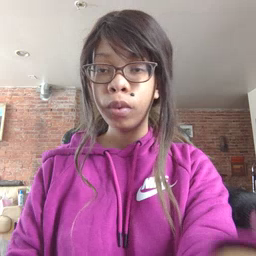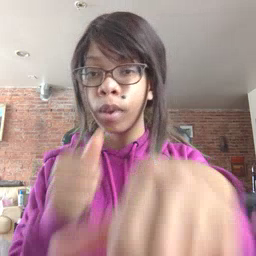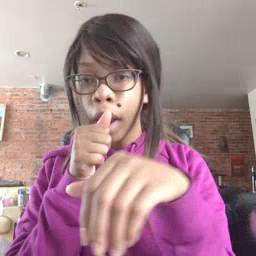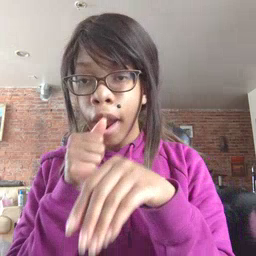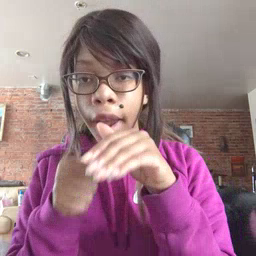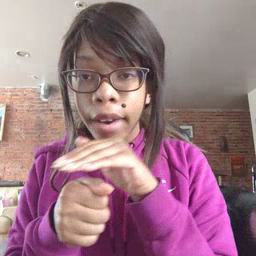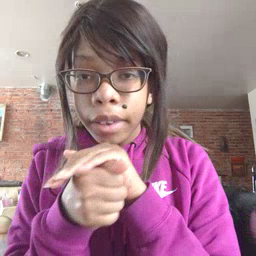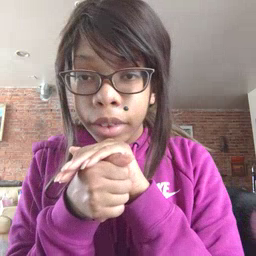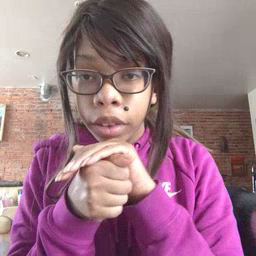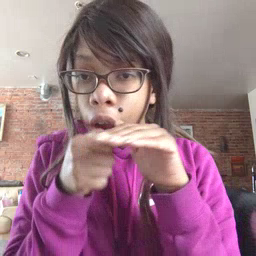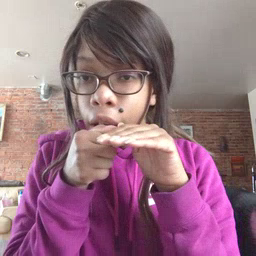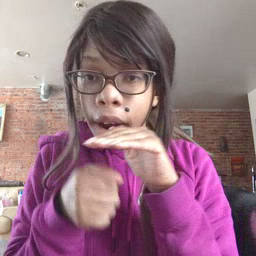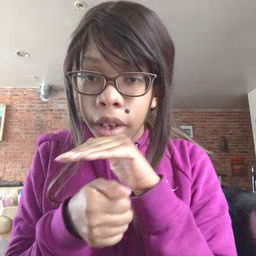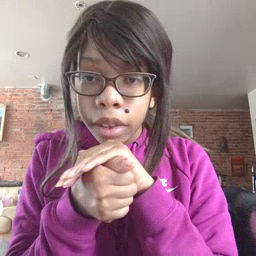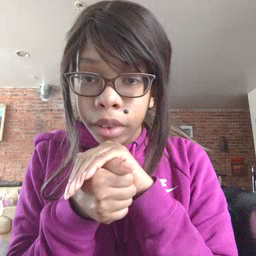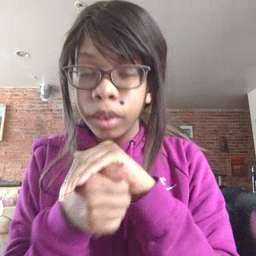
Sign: hide